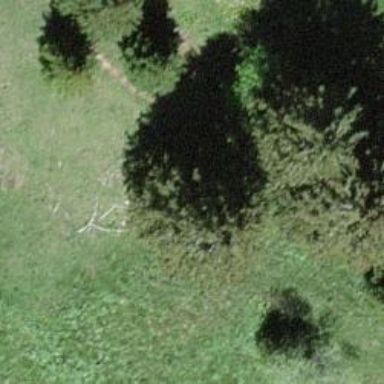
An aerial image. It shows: Needle-leaved tree in its natural environment.